Field crop: maize
Growth stage: 1
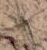
Species: salsola